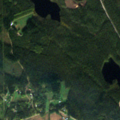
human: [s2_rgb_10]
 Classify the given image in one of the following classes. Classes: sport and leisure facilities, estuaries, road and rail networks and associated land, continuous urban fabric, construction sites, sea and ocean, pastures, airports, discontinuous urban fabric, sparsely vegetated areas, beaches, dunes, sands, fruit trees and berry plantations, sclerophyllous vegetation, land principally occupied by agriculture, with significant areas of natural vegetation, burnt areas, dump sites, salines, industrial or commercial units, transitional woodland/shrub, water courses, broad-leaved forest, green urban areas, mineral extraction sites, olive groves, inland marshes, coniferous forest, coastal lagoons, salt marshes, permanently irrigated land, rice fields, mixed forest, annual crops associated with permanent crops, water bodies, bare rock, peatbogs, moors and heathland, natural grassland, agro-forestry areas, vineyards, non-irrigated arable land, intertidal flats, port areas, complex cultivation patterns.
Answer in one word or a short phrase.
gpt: land principally occupied by agriculture, with significant areas of natural vegetation, coniferous forest, mixed forest